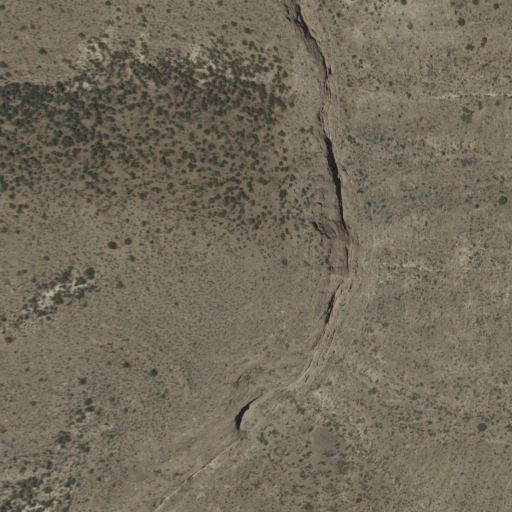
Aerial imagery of mountain in New Mexico named Loma Vista containing shrub and evergreen forest